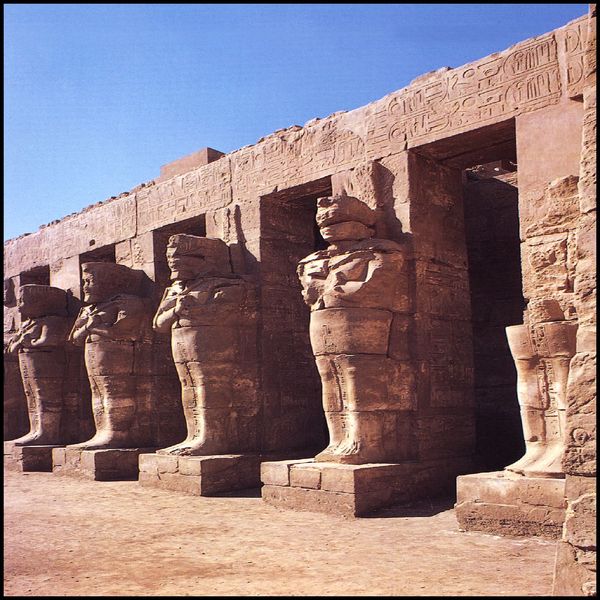
Titel: Tempel Ramses’ III.
Standort: Karnak (Afrika - Ägypten)
Schlagwörter: blau, himmel, körper, sand, köpfe, männer, säulen, rot, bart, arme, sockel, stein, krone, skulptur, relief, füße, schrift, wüste, mauer, figuren, könig, inschrift, schriftzeichen, tor, foto, eingang, antike, schichtung, mauerwerk, ruinen, architrav, gestalten, tore, statuen, sandstein, grab, götter, könige, tempel, heilige, zepter, sphinx, ägypten, gebälk, durchgänge, hieroglyphen, hiroglyphen, hyroglyphen, pharao, pharaonen, steinfiguren, tampel, wüßte, steinbildhauerei, roterstein, äygpten, assuan, hieroglypen